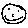
Label: smiley face